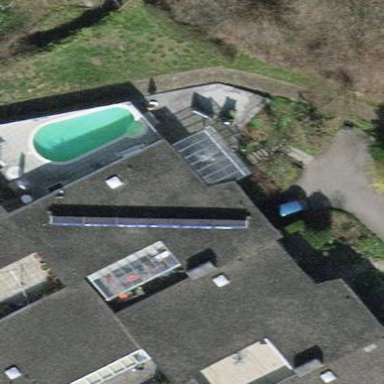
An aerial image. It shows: Terrace building.